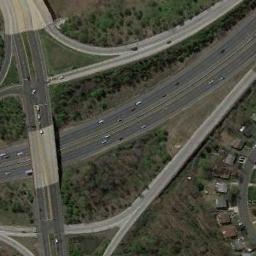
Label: overpass